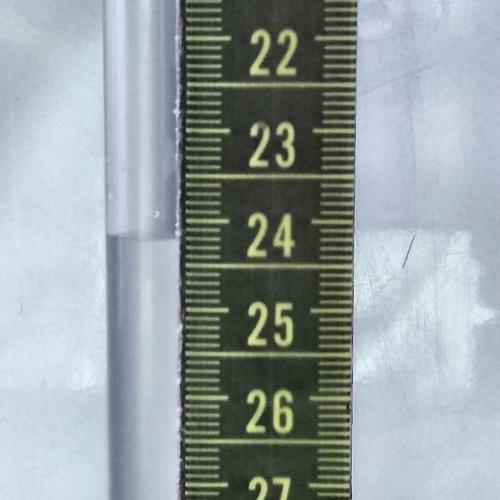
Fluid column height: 24.2 cm